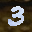
Label: 3